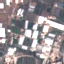
Label: Industrial